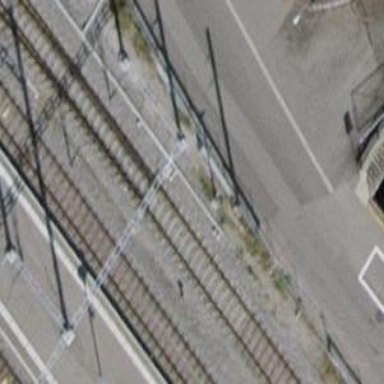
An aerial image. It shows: Disused railway siding with electrified contact line.